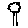
Label: tree